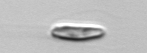
Label: Chrysochromulina